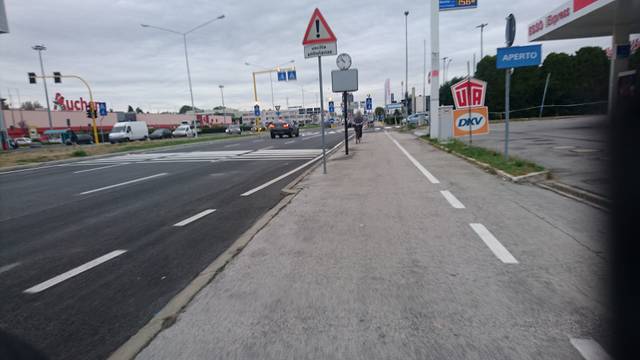
Region: Italy
Coordinates: 45.41, 11.907